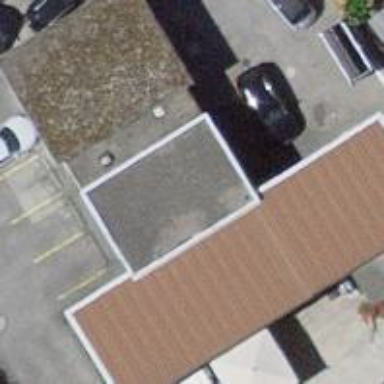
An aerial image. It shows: Car repair shop.